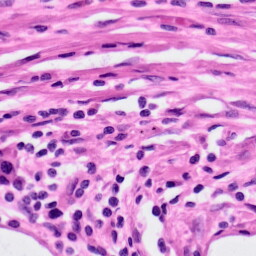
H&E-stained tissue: Lung